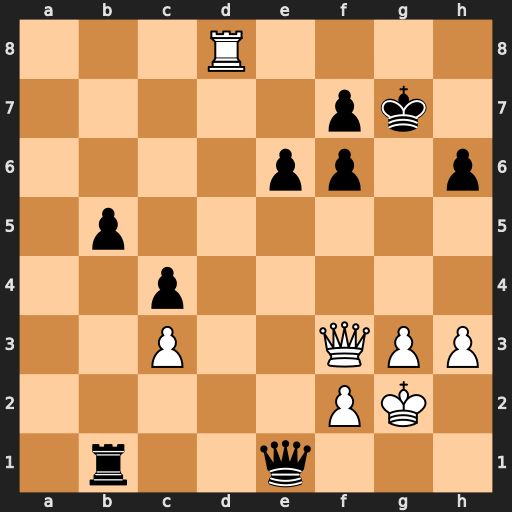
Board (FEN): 3R4/5pk1/4pp1p/1p6/2p5/2P2QPP/5PK1/1r2q3
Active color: w
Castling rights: -
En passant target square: -
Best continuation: Qg4+ Kh7 Qg8#